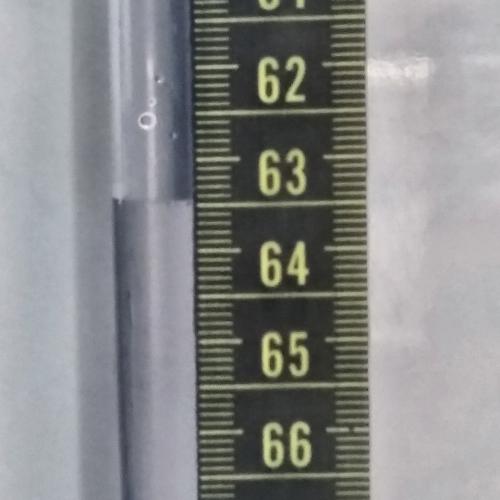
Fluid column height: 63.5 cm